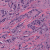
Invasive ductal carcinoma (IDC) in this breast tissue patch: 1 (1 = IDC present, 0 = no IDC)